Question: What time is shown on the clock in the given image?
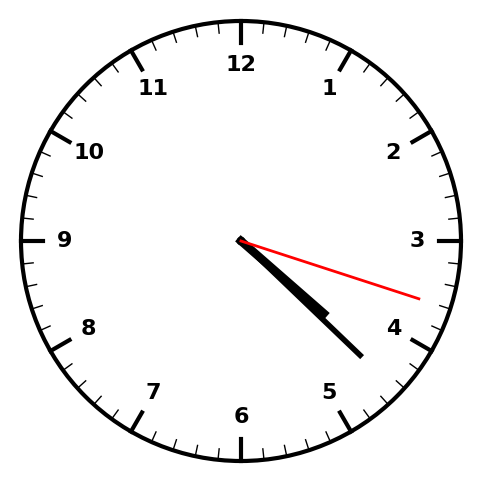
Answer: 04:22:18